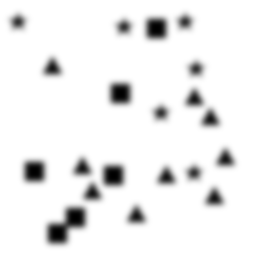
Squares: 6
Triangles: 9
Stars: 6
Total shapes: 21